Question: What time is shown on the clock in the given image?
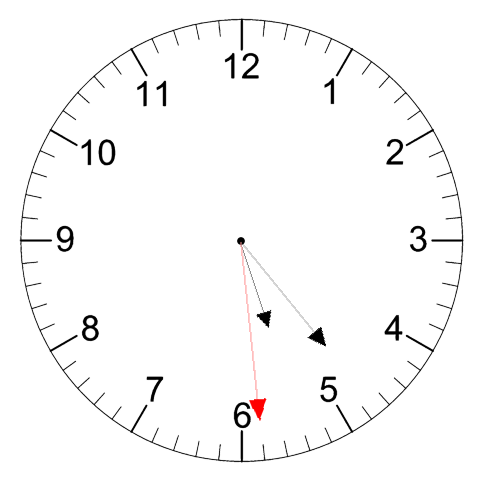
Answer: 05:23:29